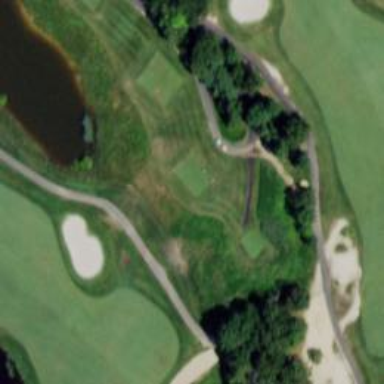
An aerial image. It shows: Service road designated as golf cart path.